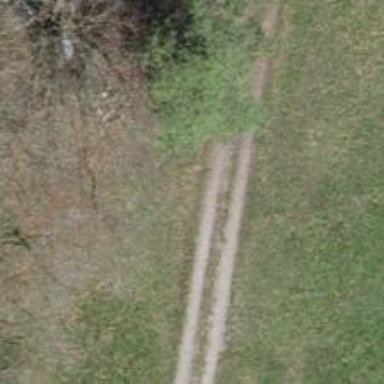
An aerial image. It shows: Bench.